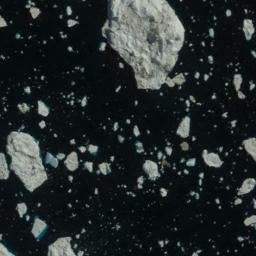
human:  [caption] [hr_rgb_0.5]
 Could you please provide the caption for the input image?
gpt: There is a big ice and many small ice on the dark blue sea .

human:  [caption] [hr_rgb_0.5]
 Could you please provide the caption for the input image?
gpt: A large piece of ice and many small pieces of ice floating around it float on the deep blue sea .

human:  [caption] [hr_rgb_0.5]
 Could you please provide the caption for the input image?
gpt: There are different shapes of sea ice .

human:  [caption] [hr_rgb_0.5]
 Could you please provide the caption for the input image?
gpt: A large piece of sea ice and a lot of small pieces of sea ice float in the deep blue sea .

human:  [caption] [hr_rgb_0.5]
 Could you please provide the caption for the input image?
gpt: There are many small pieces of sea ice and a larger one .